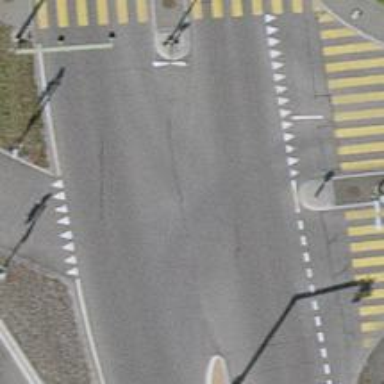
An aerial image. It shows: Road with traffic signals.